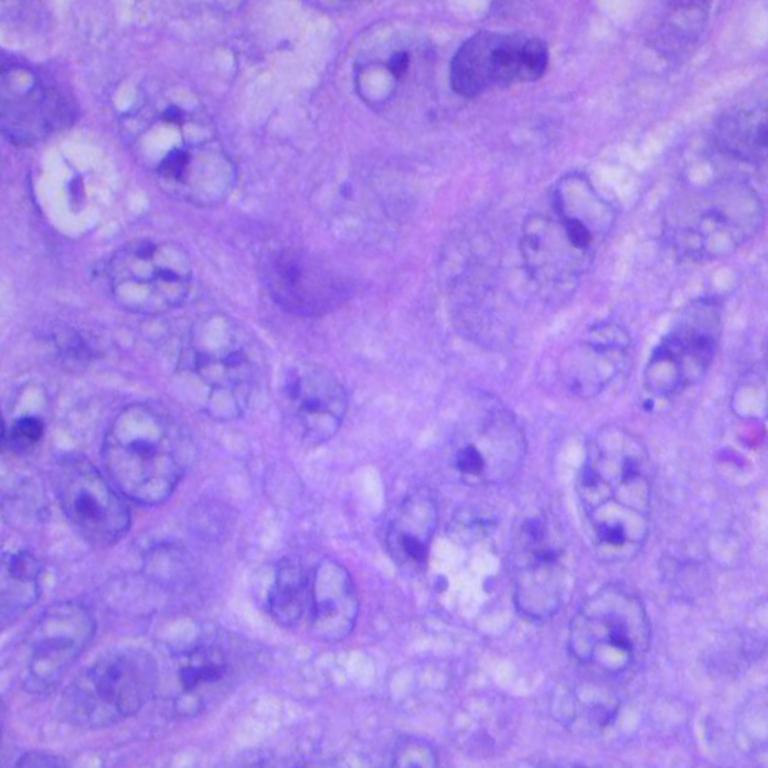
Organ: lung
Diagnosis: squamous carcinomas